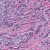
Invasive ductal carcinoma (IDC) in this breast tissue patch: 1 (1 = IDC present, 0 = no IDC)